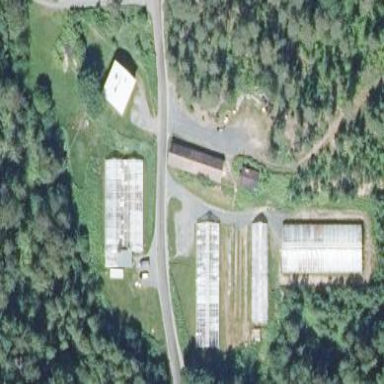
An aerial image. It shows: Greenhouse used for horticulture.